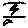
Label: zigzag